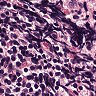
Metastatic tissue present: no